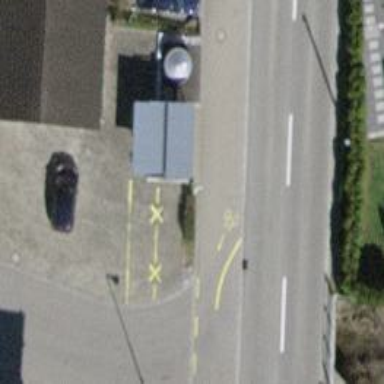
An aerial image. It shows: Bus stop with shelter. It is platform for public transport.